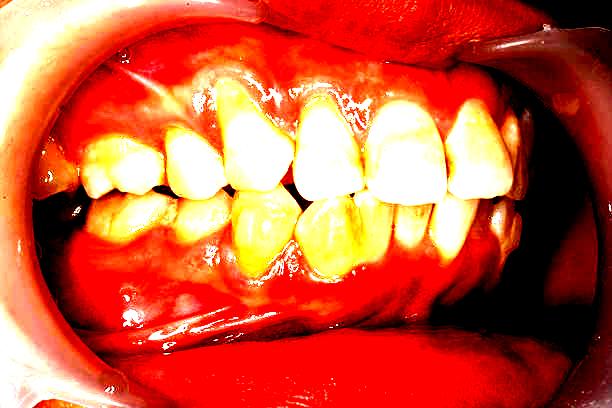
Condition: Gingivitis